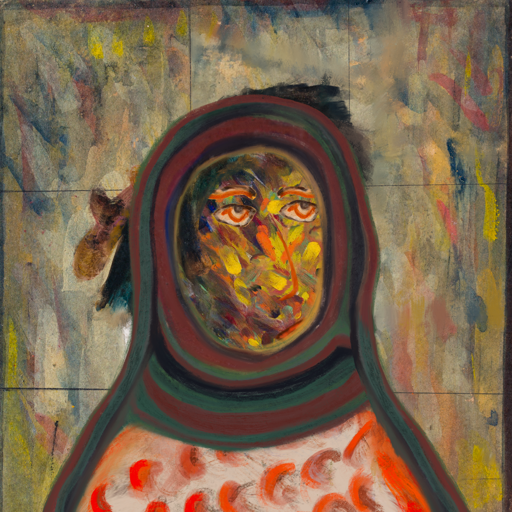
Background: GypsyMother, Head And Neck Side: An_Impression, Face Side: Experience, Bust: Rupkatha, Hair Side: Pipe, Head Accessory: After_Raid_Scarf, Second Necklace: Blank, Necklace: Blank, Baby: Blank